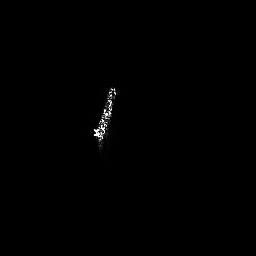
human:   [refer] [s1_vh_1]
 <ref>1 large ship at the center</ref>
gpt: <box>[[34, 32, 44, 58, 0]]</box>